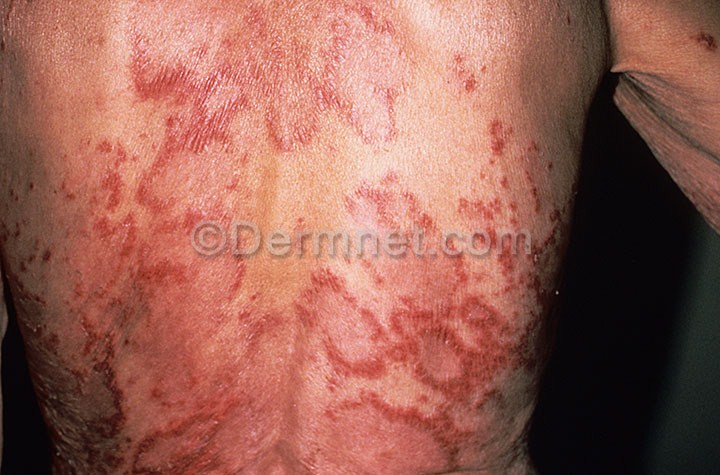
Disease: Lupus and other Connective Tissue diseases